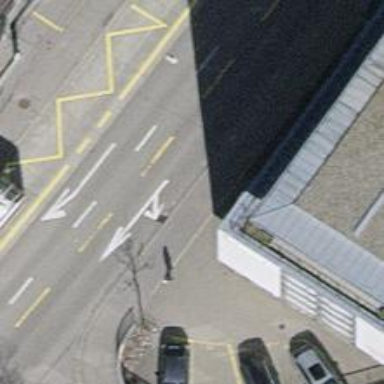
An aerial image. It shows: Trolleybus stop position for public transport.